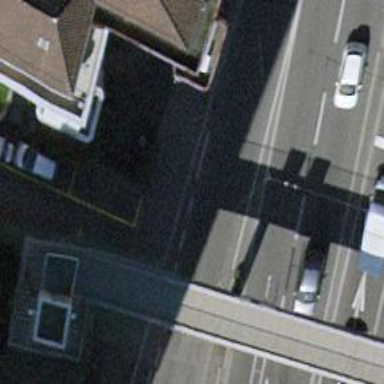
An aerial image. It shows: Unmarked crossing with traffic calming table on the road.